Question: I have database with schema on picture below and I need to select everything related to one row (one id) of [letaky]. That means the related [zamestnanci], every related [obsah] and every [knihy] in it.
This is the first time i used relations in database and i have no idea how to make such a select.

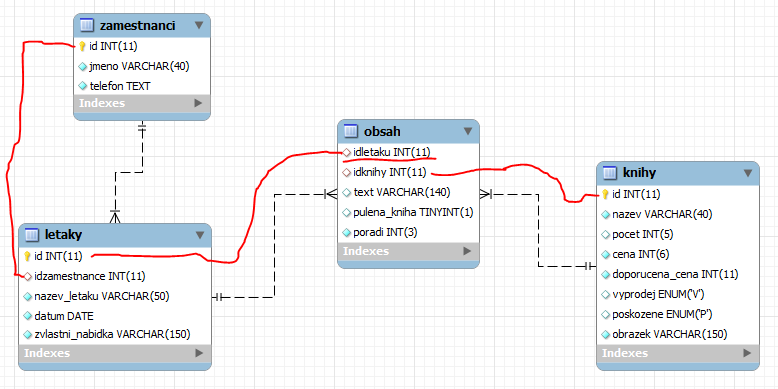
Answer: Use JOIN ... ON:
'''
SELECT *
FROM zamestnanci
JOIN lekaty ON lekaty.zamestnanciid = zamestnanci.id
JOIN obsah ON obsah.idletaku = lekaty.id
JOIN knihy ON knihy.id = obsah.idknihy
WHERE letaky.id = 123
'''
You may also want to consider whether you need INNER JOIN, LEFT JOIN or RIGHT JOIN for each of these joins. The difference between these JOINs is described in many other questions on StackOverflow, for example this one:
<URL>